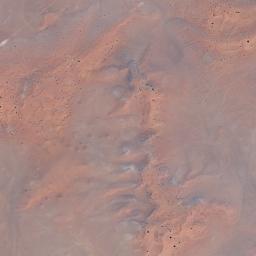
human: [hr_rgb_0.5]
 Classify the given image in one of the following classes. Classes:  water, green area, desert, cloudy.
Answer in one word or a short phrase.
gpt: desert